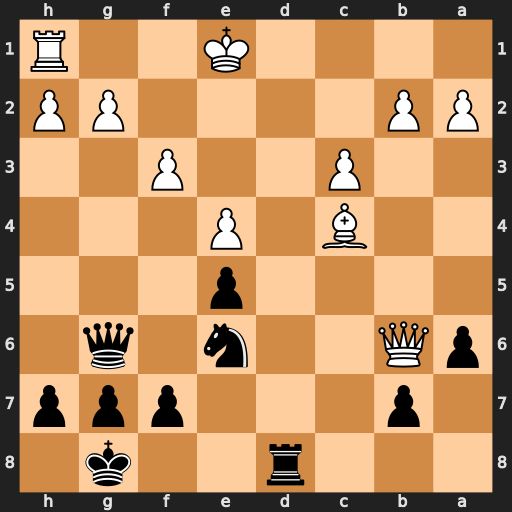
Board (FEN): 3r2k1/1p3ppp/pQ2n1q1/4p3/2B1P3/2P2P2/PP4PP/4K2R
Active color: b
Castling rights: K
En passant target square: -
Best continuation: Qxg2 Qxd8+ Nxd8